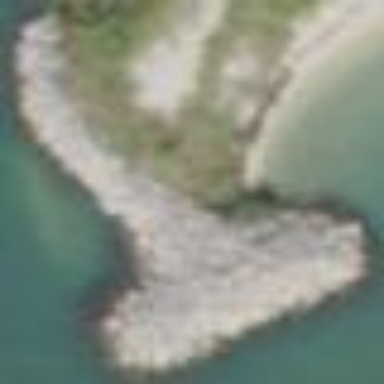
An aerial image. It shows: Breakwater structure.